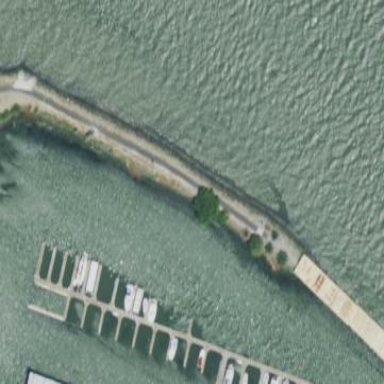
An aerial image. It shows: Dock by the waterway.